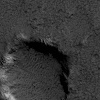
Atmospheric dust classification: not_dusty